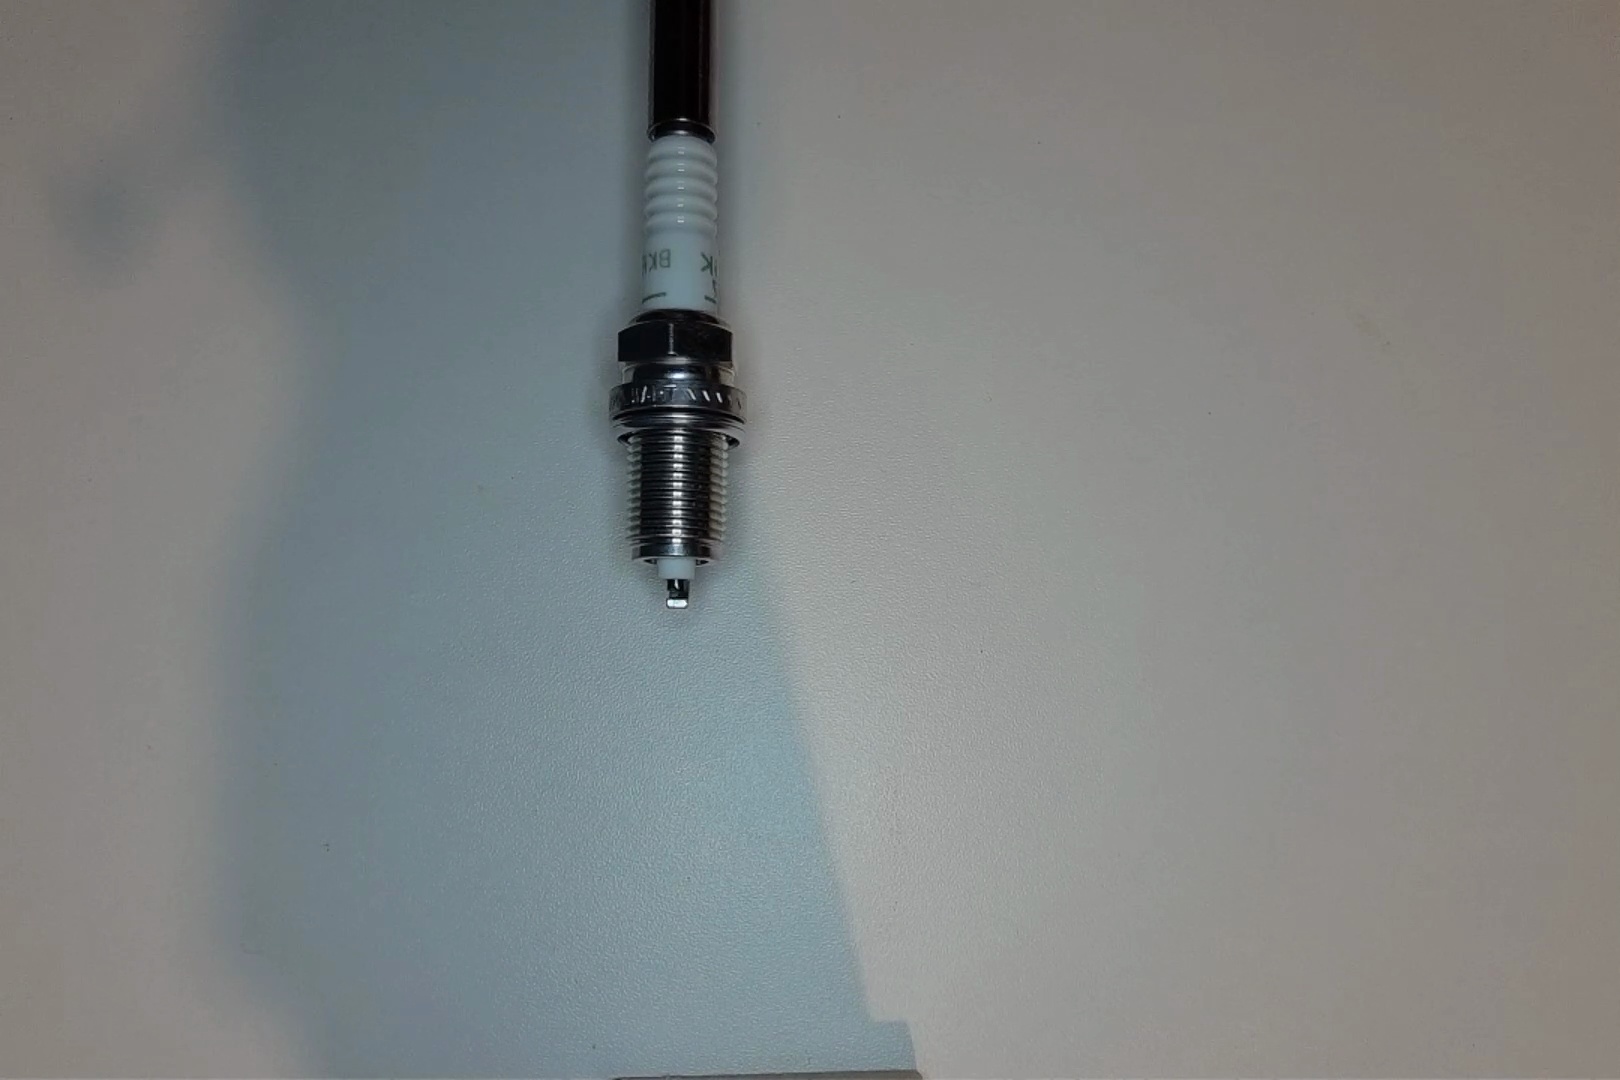
Label: normal